一年级 · 组合数学
看图列式计算, 正确的是（）

А. $9-2-3=4$ (个)
B. $4-3+2=3$ (个)
C. $4+3+2=9($ 个)
D. $4+3-2=5$ (个)

6. _下列选项中数量少的是（ $\quad ） 。$
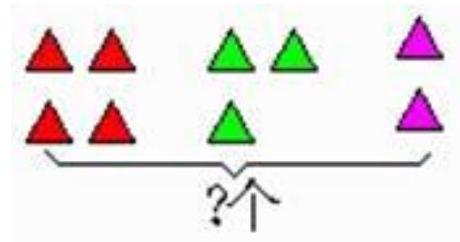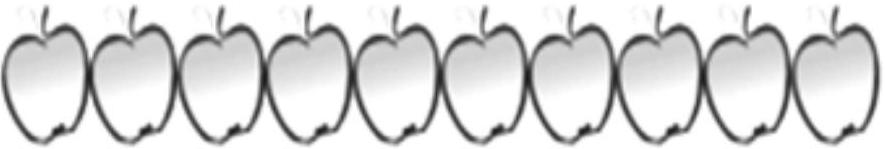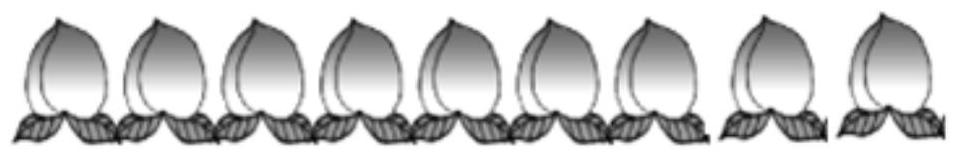
A.

B.

答案: C